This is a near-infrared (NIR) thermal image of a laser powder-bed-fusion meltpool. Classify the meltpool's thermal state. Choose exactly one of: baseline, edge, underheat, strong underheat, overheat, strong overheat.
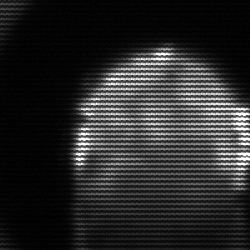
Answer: edge